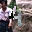
Label: 4